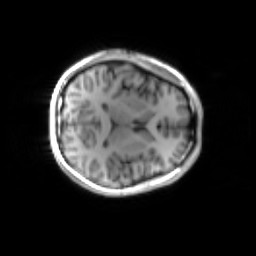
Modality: inplaneT1
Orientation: axial
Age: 23
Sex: male
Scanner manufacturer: siemens
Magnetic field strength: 3 T
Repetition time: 1.2 s
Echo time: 0.00251 s